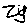
Label: zigzag